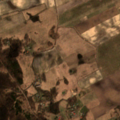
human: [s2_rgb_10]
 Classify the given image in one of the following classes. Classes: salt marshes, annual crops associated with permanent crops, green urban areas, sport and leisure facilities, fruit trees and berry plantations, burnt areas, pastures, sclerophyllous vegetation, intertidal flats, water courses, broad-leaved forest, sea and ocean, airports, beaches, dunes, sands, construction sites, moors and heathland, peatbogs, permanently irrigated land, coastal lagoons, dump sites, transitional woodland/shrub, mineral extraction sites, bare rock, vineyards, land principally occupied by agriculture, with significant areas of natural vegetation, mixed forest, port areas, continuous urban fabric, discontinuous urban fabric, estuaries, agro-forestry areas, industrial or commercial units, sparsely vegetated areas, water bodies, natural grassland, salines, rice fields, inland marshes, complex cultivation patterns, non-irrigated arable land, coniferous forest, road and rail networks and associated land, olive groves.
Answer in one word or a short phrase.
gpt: non-irrigated arable land, complex cultivation patterns, land principally occupied by agriculture, with significant areas of natural vegetation, broad-leaved forest, transitional woodland/shrub